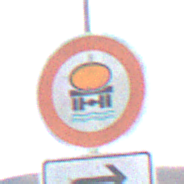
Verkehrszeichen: VerbotFahrzeugeWassergefaehrdenderLadung
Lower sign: RichtungsangabeDurchPfeile5
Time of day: SunriseSunset
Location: Outdoor (Nature)
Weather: Clear
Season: NotSpecified
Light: Natural